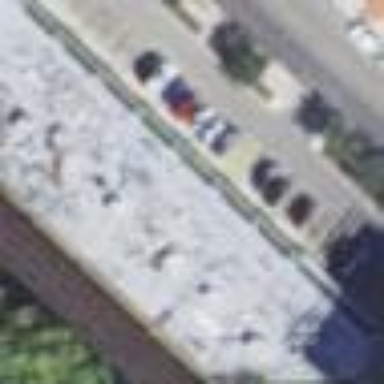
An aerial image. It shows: Retail building.